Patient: sex M, age 57
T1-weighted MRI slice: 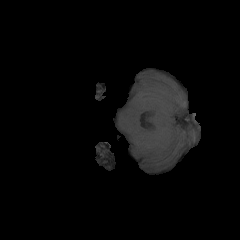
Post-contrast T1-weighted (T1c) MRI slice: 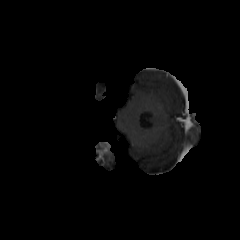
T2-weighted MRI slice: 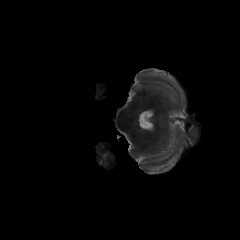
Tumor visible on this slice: no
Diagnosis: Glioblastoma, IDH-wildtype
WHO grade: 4